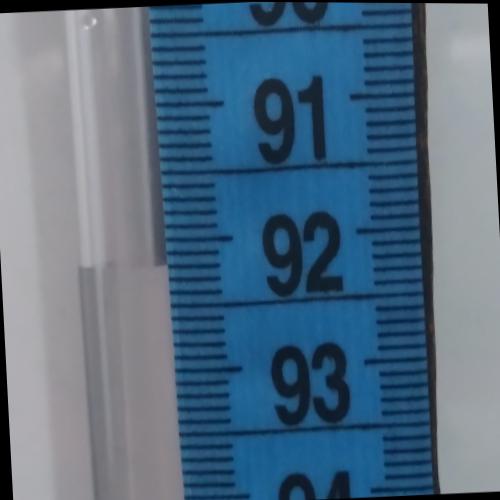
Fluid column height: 92.2 cm